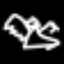
Label: angel